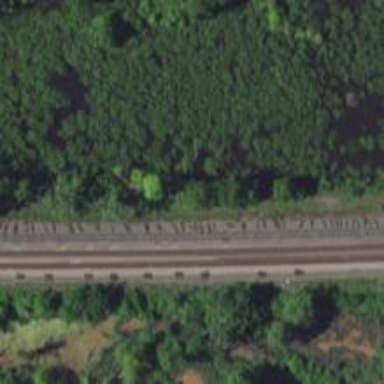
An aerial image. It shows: Railway siding for service.